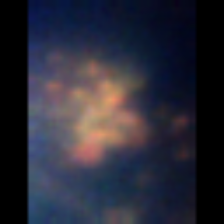
Taxon: Unknown_full_image
Group: Unknown